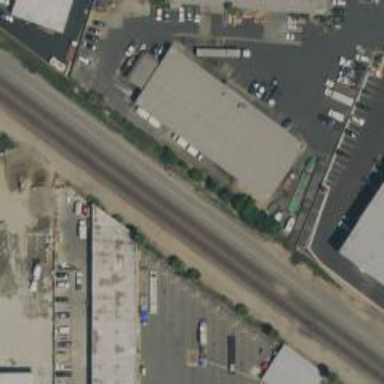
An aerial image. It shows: Warehouse.